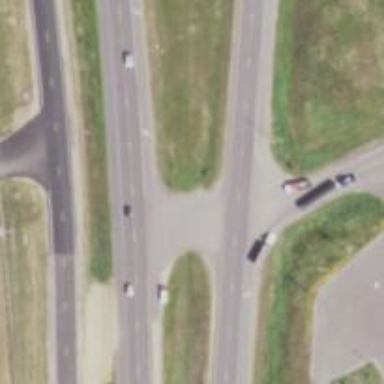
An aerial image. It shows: Expressway with asphalt surface categorized as trunk highway.